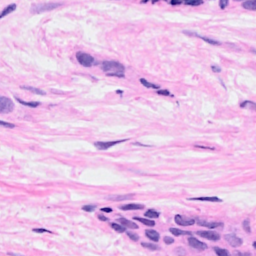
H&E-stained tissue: Breast